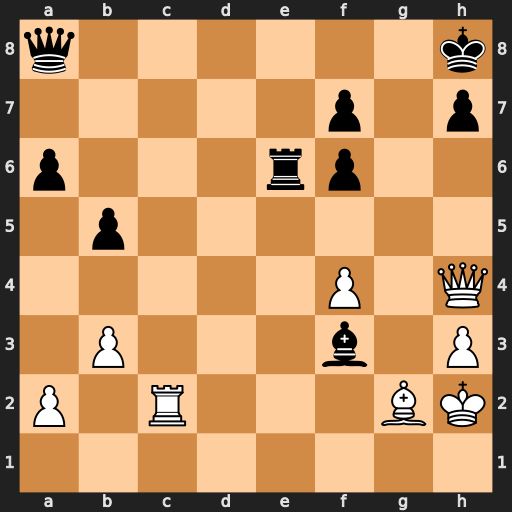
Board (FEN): q6k/5p1p/p3rp2/1p6/5P1Q/1P3b1P/P1R3BK/8
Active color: w
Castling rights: -
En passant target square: -
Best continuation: Qh6 f5 Bxf3 Rxh6 Bxa8